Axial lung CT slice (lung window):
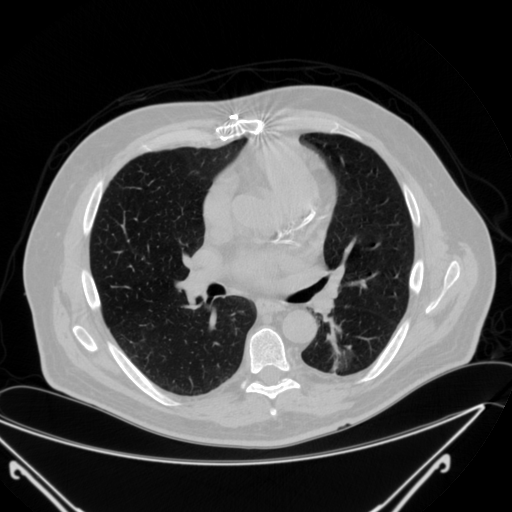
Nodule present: no